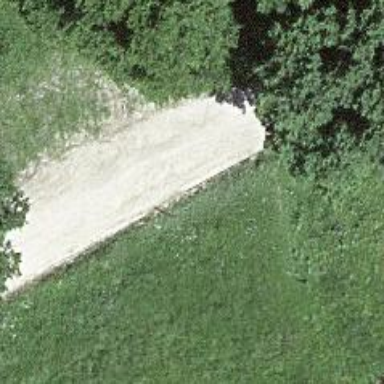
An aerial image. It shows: Unpaved track with grade2 tracktype.